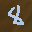
Label: 8